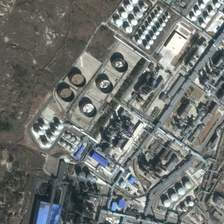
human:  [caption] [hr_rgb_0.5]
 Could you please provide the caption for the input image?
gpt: many storage tanks are in a factory near a piece of meadow .

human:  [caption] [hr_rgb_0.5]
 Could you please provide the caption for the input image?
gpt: many storage tanks are in a factory near a piece of meadow .

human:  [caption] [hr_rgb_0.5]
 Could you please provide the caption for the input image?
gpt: some of the tanks are on the side of the road .

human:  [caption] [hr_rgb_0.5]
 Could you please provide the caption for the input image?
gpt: a colorful train passing through the green, a rough road .

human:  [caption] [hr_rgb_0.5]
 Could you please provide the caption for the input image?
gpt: some of the tanks are on the side of the road .